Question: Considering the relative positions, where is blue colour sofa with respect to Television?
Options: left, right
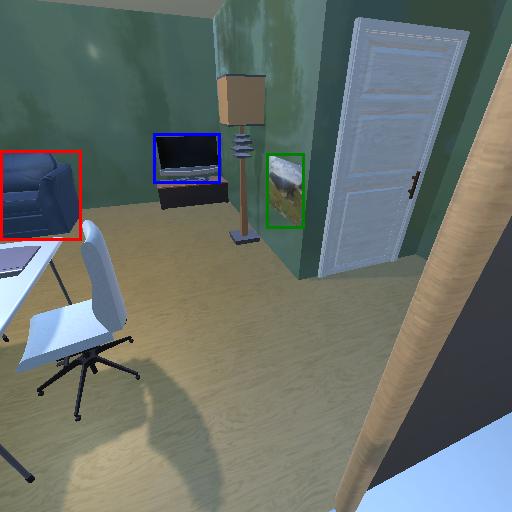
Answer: left